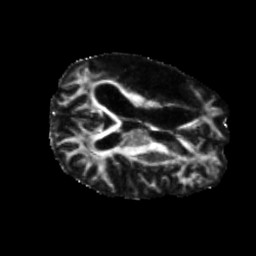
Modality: FA
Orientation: axial
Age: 64
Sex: male
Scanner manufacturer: siemens
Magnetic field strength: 3 T
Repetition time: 5.25 s
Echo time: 0.08 s